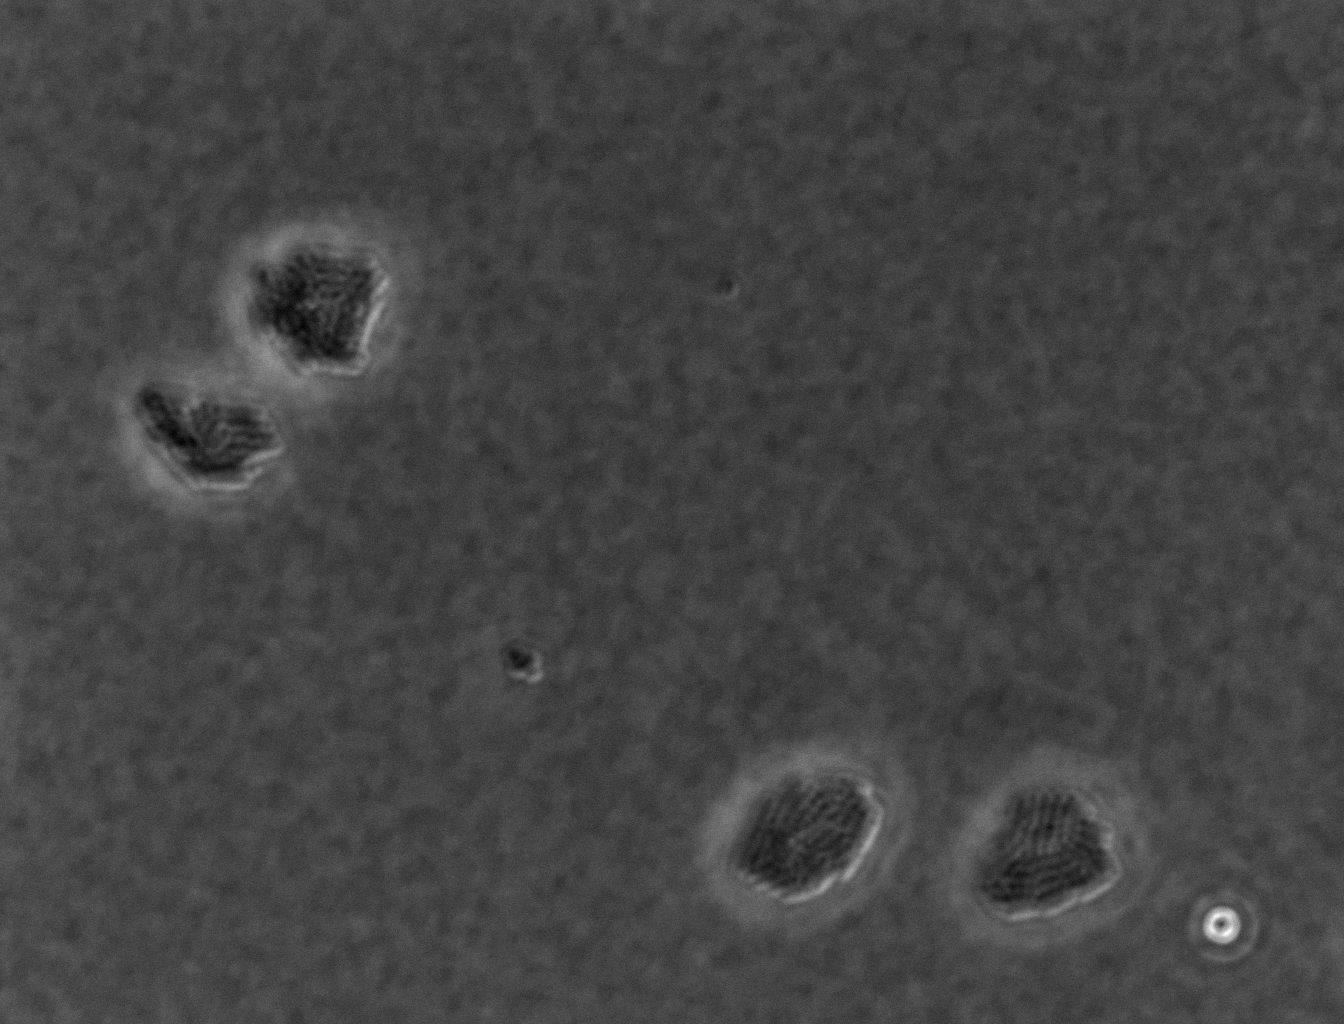
Defocused phase contrast microscopy, 60x objective, 3 h incubation